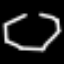
Label: octagon